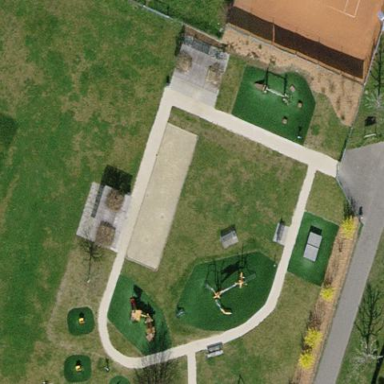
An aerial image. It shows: Park.